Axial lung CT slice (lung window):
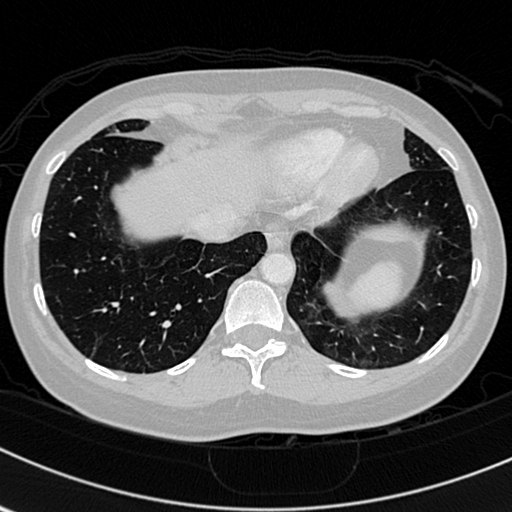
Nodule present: no